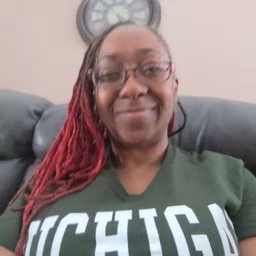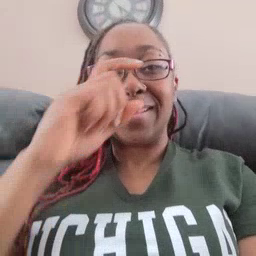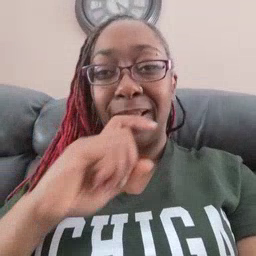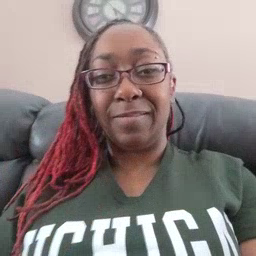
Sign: doll